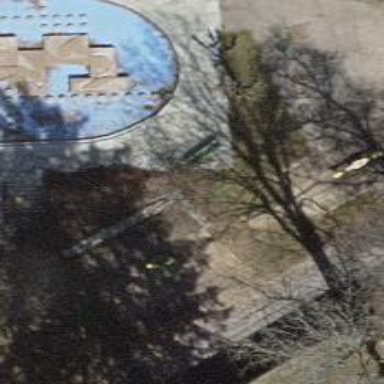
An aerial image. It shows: Bench for seating.